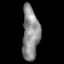
Tissue: skin
Cell type: T cells
Senescence score: 0.7138
Nuclear area (px): 890
Mean DAPI intensity: 139.071